Chest X-ray. View position: PA
Patient age: 41
Patient sex: F
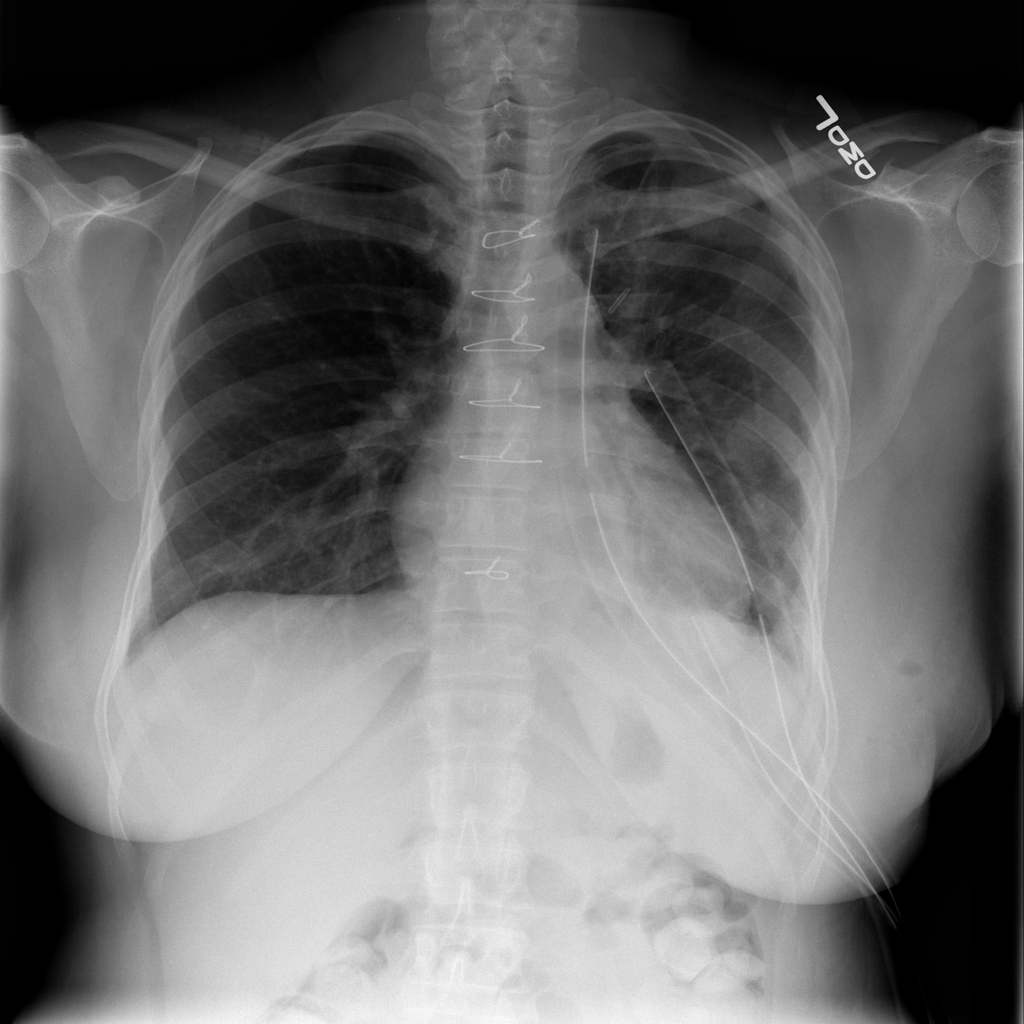
Finding: Pneumothorax